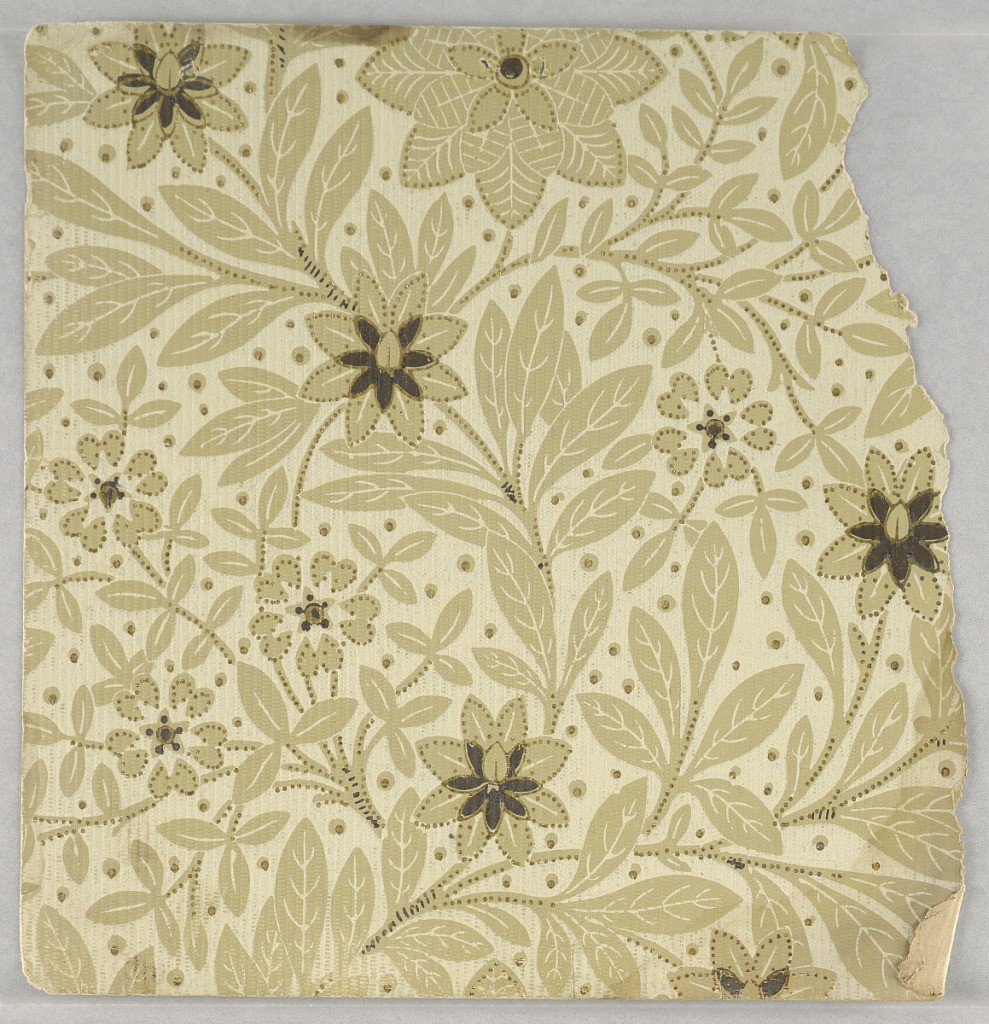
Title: Sidewall sample
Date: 1880–90
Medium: Machine-printed on paper
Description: Fragmentary wallpapers from sample book, including aesthetic-style and Anglo-Japanesque designs.

72 pages of samples.